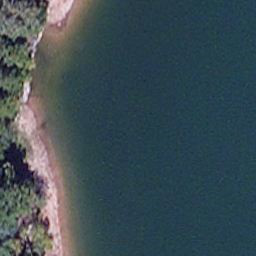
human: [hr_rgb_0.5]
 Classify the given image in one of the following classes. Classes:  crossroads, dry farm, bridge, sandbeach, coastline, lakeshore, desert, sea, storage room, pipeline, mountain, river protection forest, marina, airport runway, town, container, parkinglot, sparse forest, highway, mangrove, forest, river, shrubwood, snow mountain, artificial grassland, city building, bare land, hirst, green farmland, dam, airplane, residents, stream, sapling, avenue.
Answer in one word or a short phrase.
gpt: lakeshore